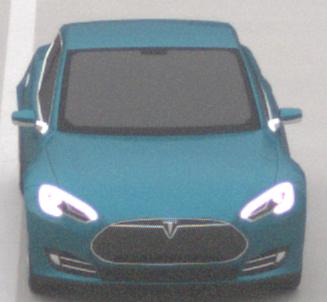
Make: Tesla
Model: Model S 60
Detailed model: Model S
Model produced from: 2013/10
Model produced until: 2014/10
Doors: 5
Color: blue
Road condition: dry road
Daytime: morning or afternoon
Contrast: low contrast